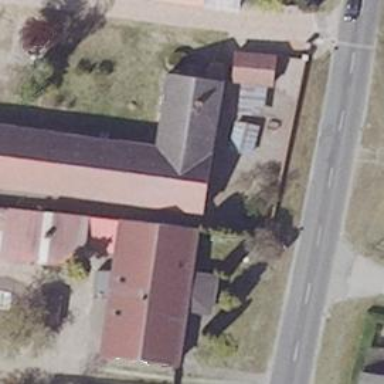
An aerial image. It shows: Building with identifiable parts.